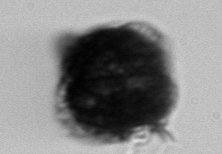
Label: Gonyaulax